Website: bh-photo
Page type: payment
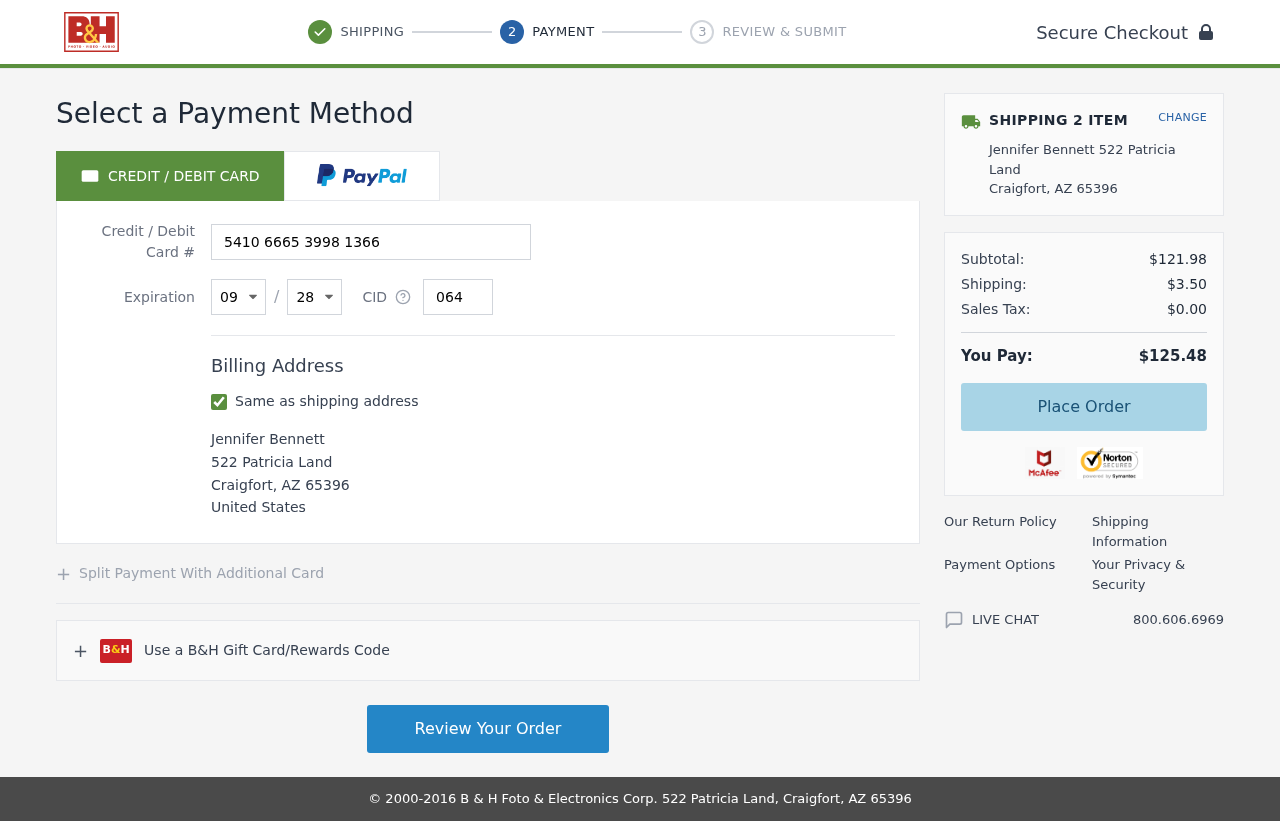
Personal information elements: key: PII_CARD_CVV
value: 064
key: PII_CARD_EXPIRY_MONTH
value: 09
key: PII_CARD_EXPIRY_YEAR
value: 28
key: PII_CARD_NUMBER
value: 5410 6665 3998 1366
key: PII_CITY
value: Craigfort
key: PII_COUNTRY
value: United States
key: PII_FULLNAME
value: Jennifer Bennett
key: PII_POSTCODE
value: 65396
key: PII_STATE_ABBR
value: AZ
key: PII_STREET
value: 522 Patricia Land
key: PII_FULLNAME2
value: Jennifer Bennett
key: PII_STREET2
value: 522 Patricia Land
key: PII_CITY2
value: Craigfort
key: PII_STATE_ABBR2
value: AZ
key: PII_POSTCODE2
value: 65396
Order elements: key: ORDER_NUM_ITEMS
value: SHIPPING 2 ITEM
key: ORDER_SUBTOTAL
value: $121.98
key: ORDER_SHIPPING_COST
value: $3.50
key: ORDER_TAX
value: $0.00
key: ORDER_TOTAL
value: $125.48